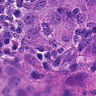
Metastatic tissue present: yes